Question: I have been trying to apply one white space inside the span element, but couldn't able to do it.
In my application i have the following two span elements.
'''
<span style='color:red;margin-right:1.25em'>*</span>
<span style='color:red;margin-right:1.25em'>&nbsp;</span>
'''
Applied these two spans to different fields to get them in to the same alignment level, but i have the following problem. PFB

is there any thing wrong with the above code
the first name field should move a bit right for the proper alignment.
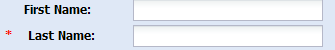
Answer: margin is applied to or elements
but not element like
tags
try this
'''
<span style='color:red;margin-right:1.25em; display:inline-block;'>&nbsp;</span>
'''